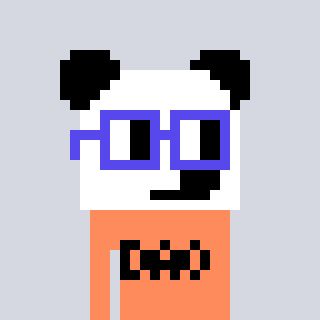
a pixel art character with square blue glasses, a panda-shaped head and a peachy-colored body on a cool background